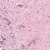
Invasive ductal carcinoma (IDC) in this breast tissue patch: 1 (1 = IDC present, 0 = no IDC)